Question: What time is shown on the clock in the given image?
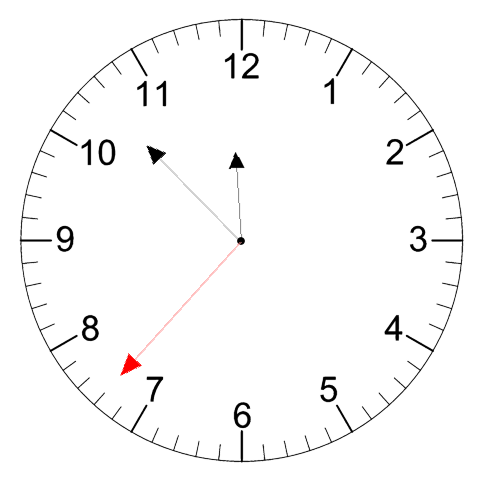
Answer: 11:52:37